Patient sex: M
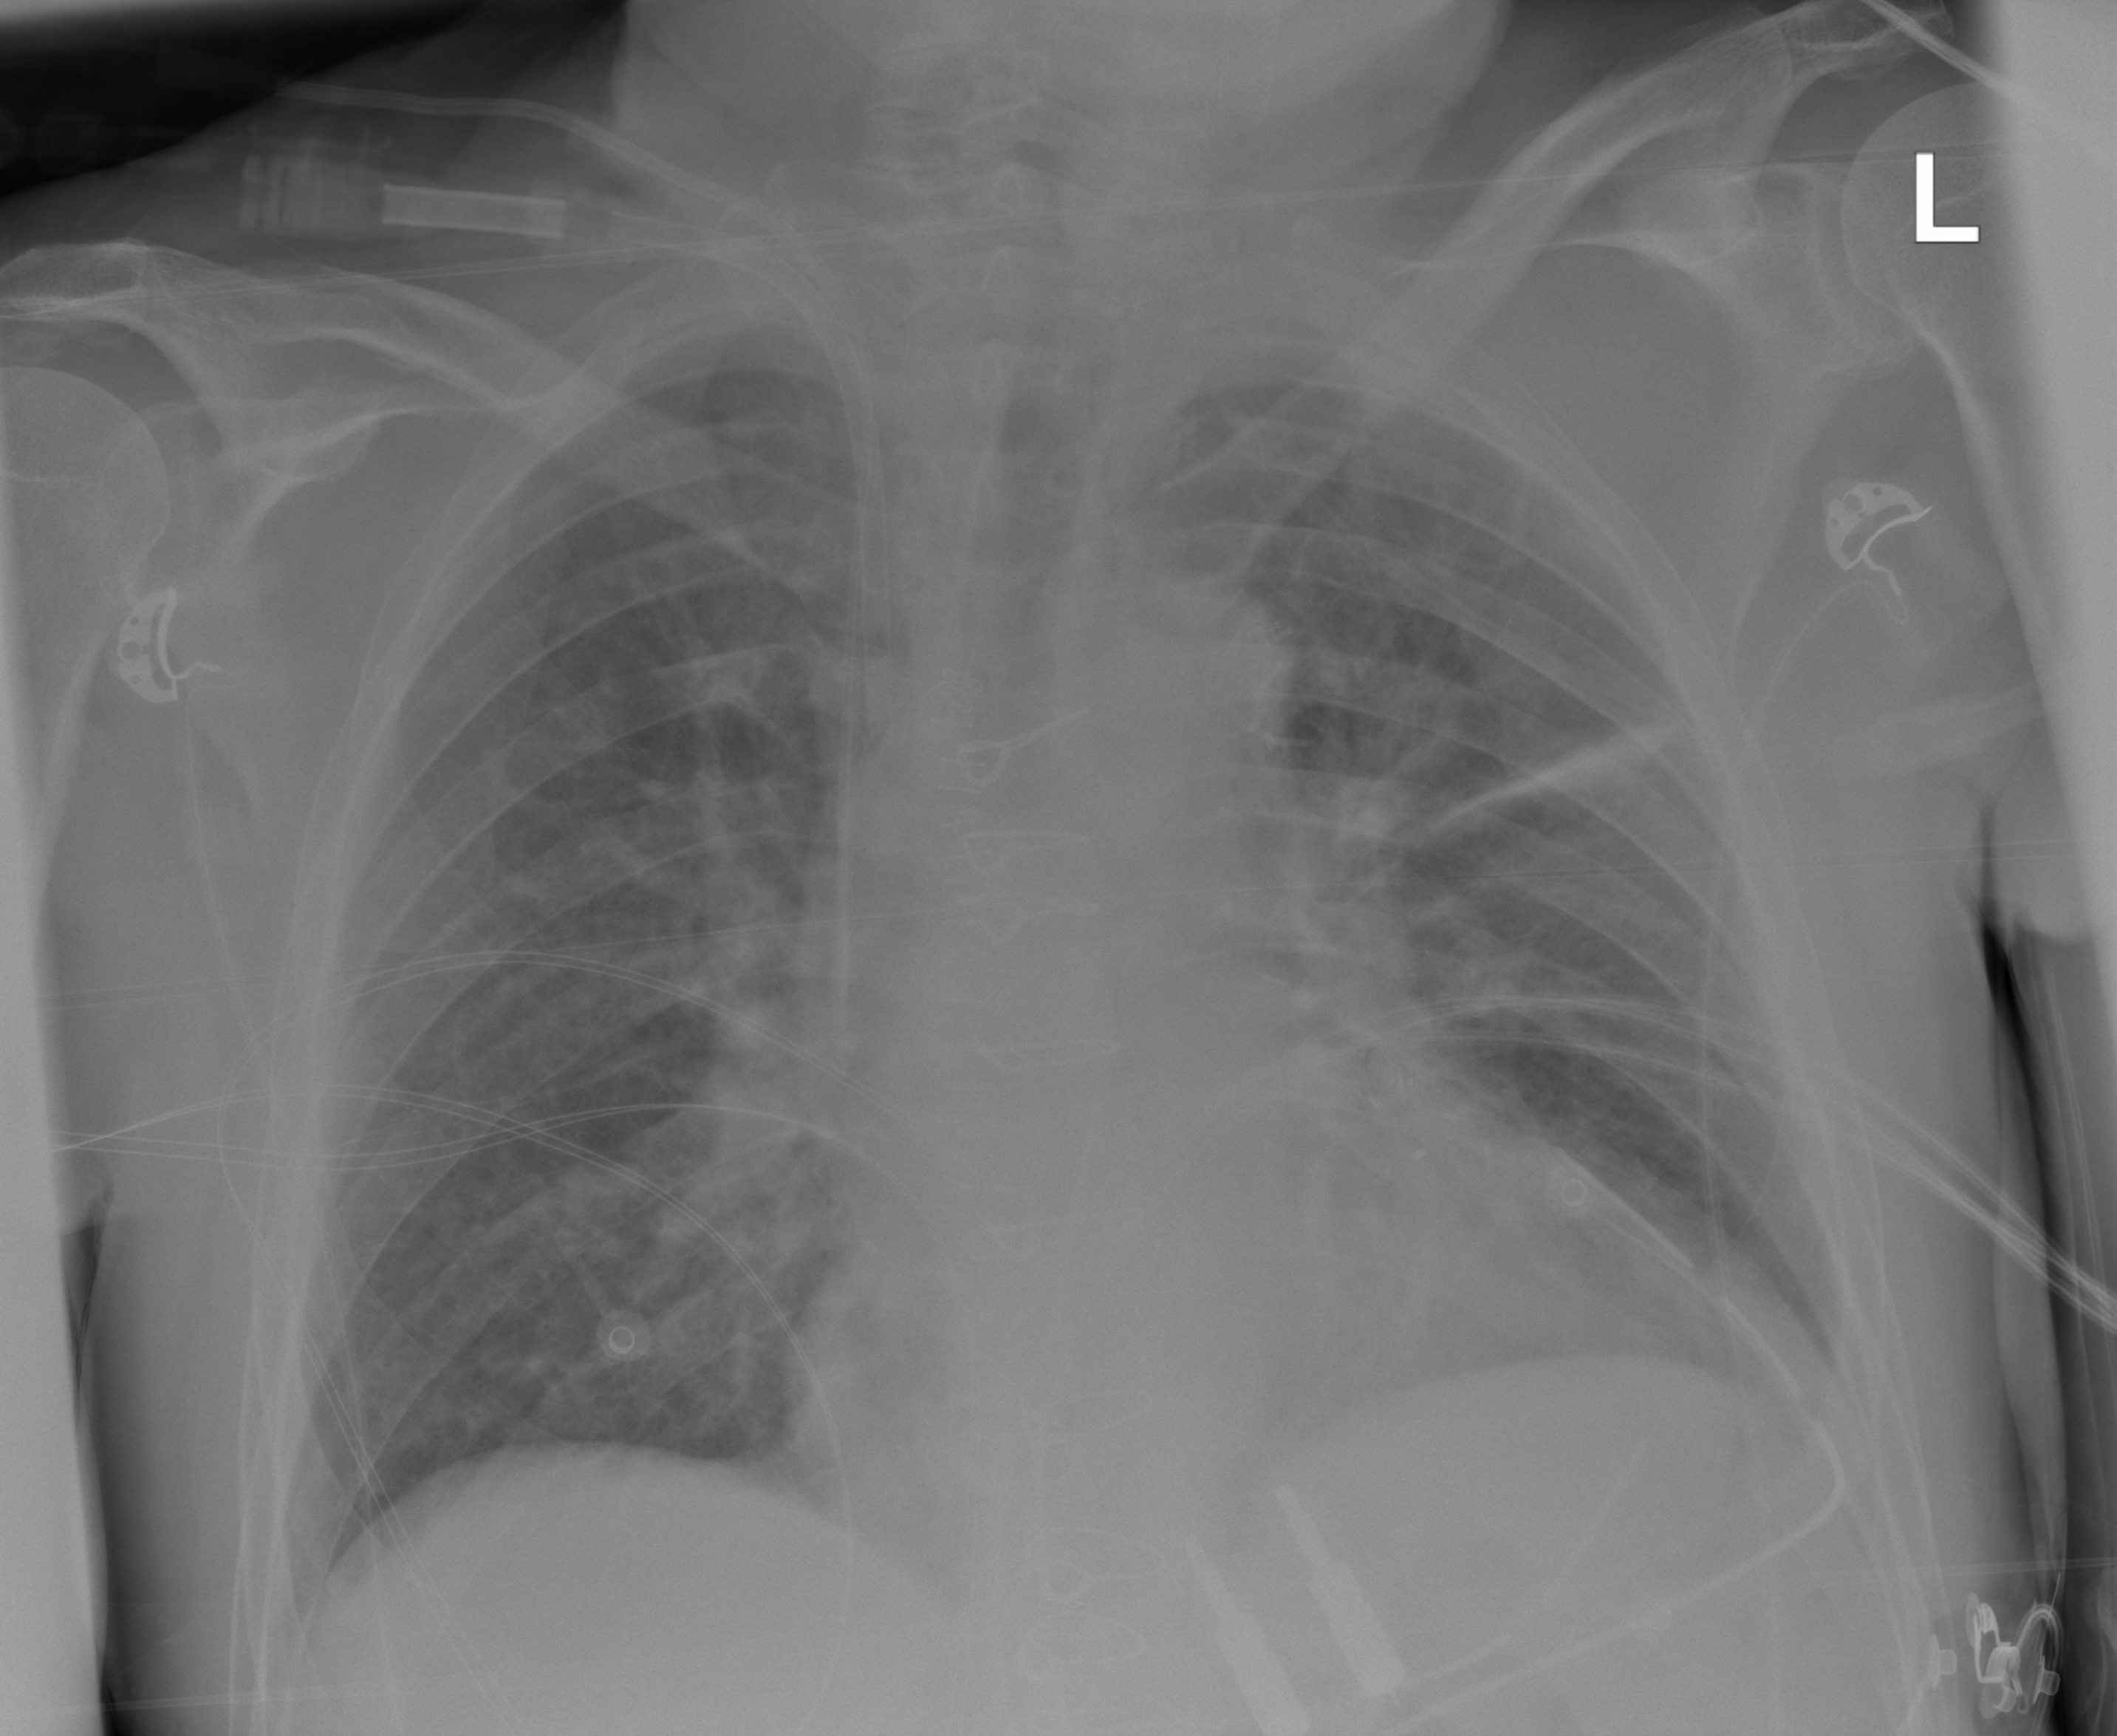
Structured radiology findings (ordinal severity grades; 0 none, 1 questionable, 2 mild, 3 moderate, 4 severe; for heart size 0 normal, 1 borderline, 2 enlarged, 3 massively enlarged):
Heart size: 1
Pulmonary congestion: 2
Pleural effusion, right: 0
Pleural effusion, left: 0
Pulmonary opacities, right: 2
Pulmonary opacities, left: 2
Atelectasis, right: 1
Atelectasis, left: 2